Interaction volume radius: 10 \u00c5
Interaction volume height: 20 \u00c5
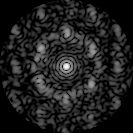
Disorder parameter: 0.6657